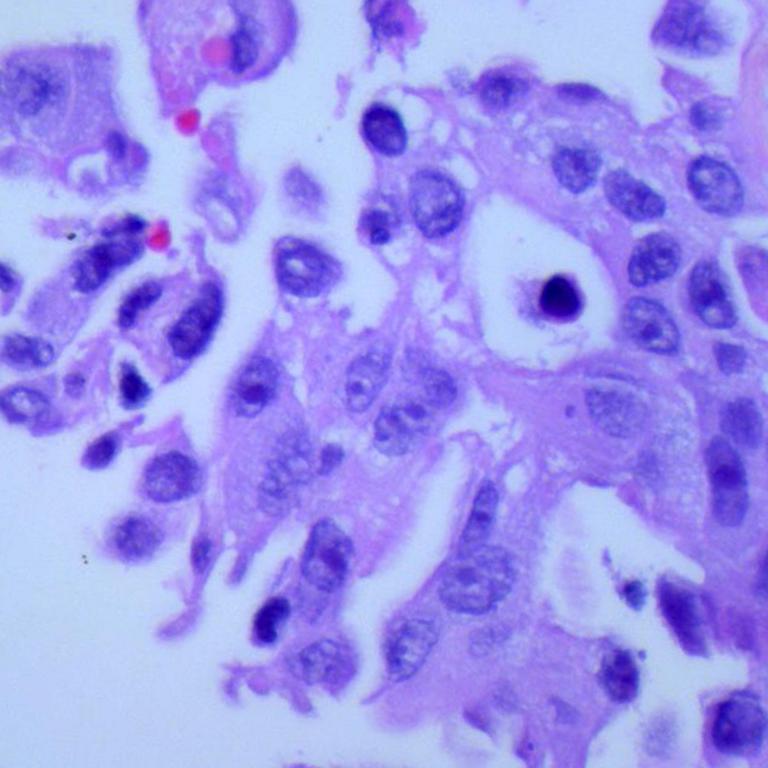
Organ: lung
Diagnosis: adenocarcinomas